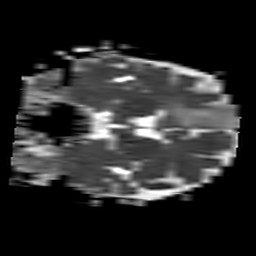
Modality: ADC
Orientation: coronal
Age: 51
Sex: female
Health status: ill
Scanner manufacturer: philips
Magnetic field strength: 3 T
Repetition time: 3.8 s
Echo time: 0.09 s